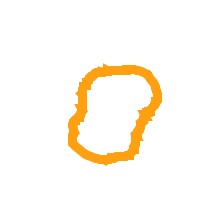
Shape: circle